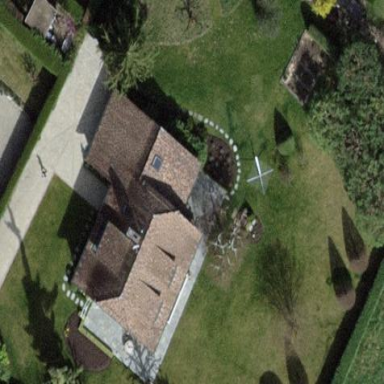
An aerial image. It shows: Garden enclosed by fence.